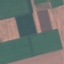
Label: AnnualCrop